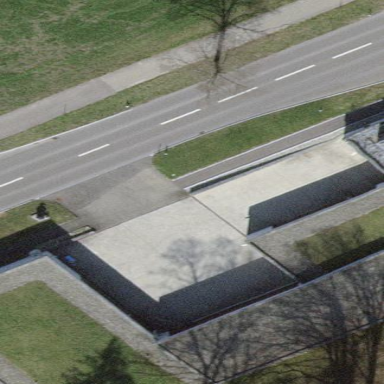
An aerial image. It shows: Service building.